Question: I used this code to draw every 2D-line in the following picture :
'''
plot([p1(2),p2(2)],[p1(1),p2(1)],':bs');
'''

As you can see, every line is composed of:
- - -
I want to have a different color for each component of the line.And if possible, how to modify the type too of every component .
For example I want the result to be like this for every line:
- - -
How can I plot those colors?
Thank you in advance.
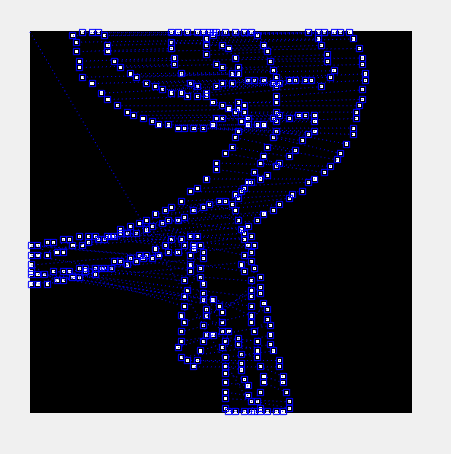
Answer: You have to decompose your plot procedure in three operations:
'''
hold on
% First point (blue filled squares)
scatter(p1(2), p1(1), [], 'bs', 'filled')
% Second point point (red filled squares)
scatter(p2(2), p2(1), [], 'rs', 'filled')
% Dashed green line in between
plot([p1(2),p2(2)],[p1(1),p2(1)],'g--');
'''
Best,